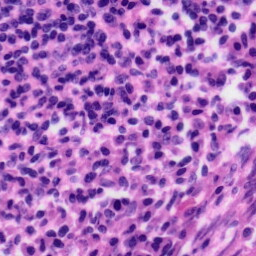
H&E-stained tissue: Tonsil